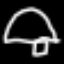
Label: mushroom